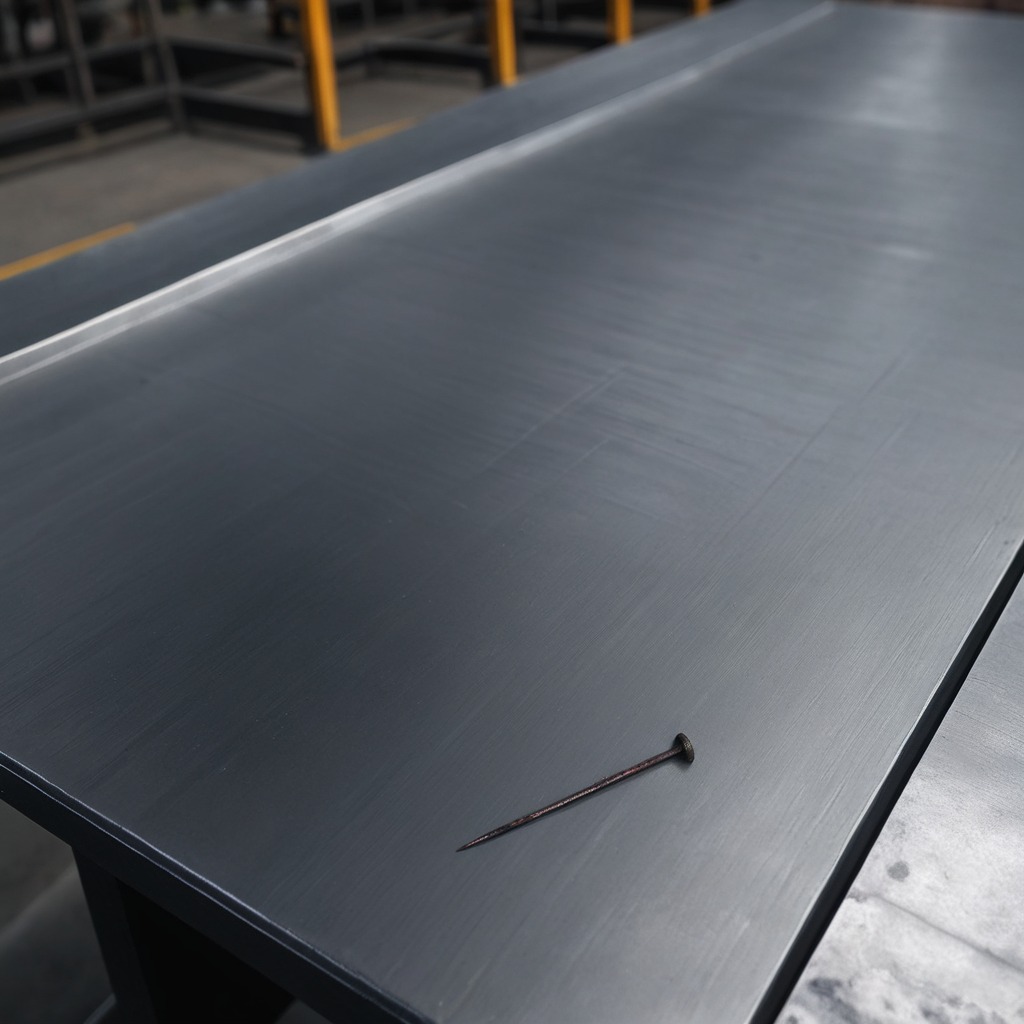
An iron nail is lying on a cold steel table in a mining workshop gritty textures.